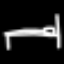
Label: bed